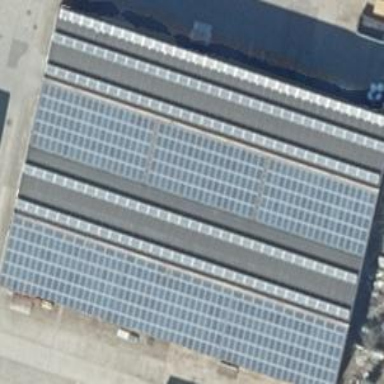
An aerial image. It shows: Building equipped with small solar photovoltaic panel for electricity generation.